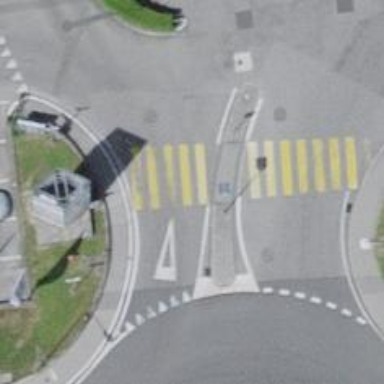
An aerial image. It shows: Kerb serving as barrier.